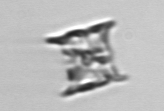
Label: Eucampia